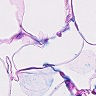
Metastatic tissue present: no